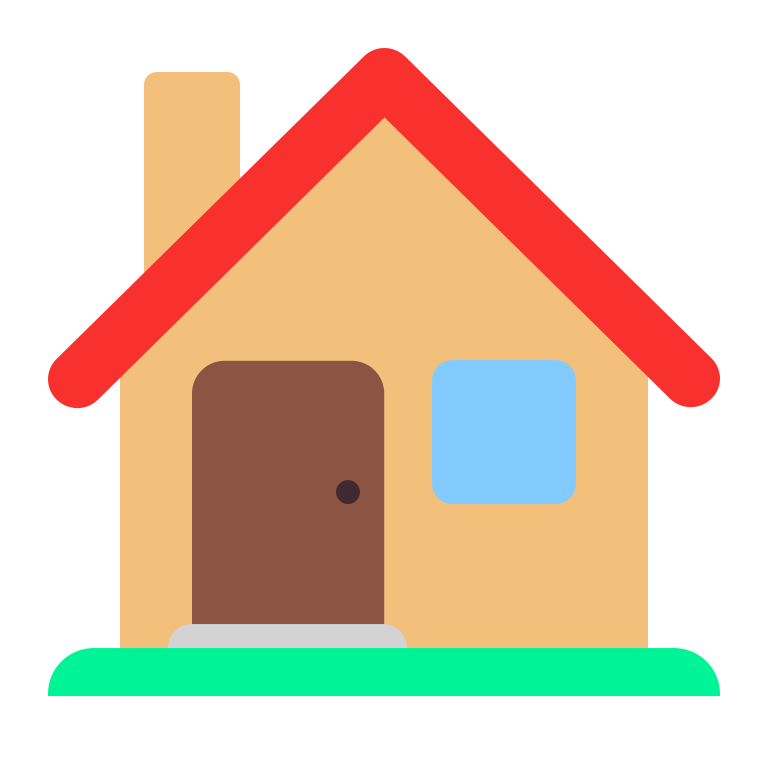
house flat